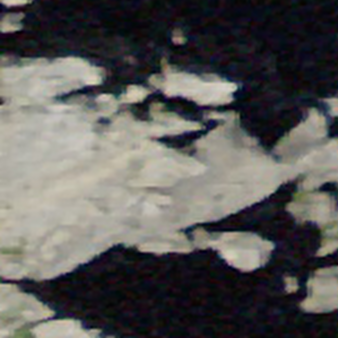
Label: other